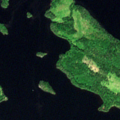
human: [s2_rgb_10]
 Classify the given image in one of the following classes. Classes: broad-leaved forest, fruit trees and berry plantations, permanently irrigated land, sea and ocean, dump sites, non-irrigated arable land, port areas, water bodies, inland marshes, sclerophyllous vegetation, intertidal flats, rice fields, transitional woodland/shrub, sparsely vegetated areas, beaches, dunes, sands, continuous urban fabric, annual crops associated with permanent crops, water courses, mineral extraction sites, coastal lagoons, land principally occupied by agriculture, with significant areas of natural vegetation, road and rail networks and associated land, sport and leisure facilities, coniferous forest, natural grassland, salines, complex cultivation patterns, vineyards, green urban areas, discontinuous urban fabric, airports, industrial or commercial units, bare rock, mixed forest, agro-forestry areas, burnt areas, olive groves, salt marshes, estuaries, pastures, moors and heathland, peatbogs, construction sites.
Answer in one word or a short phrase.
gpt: mixed forest, water bodies